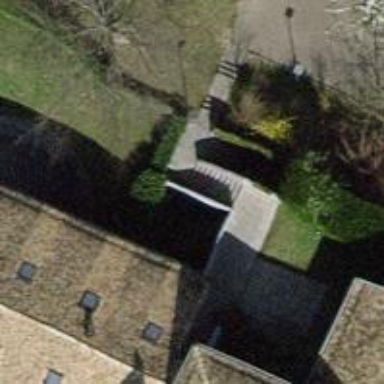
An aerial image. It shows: Concrete steps.